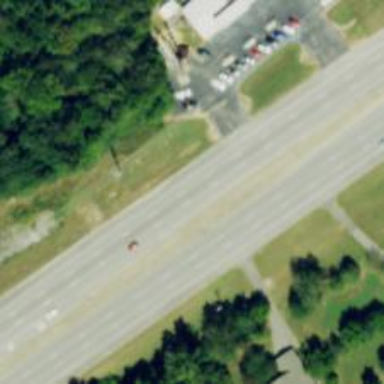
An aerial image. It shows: Asphalt trunk highway route.